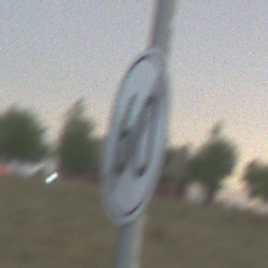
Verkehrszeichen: EndeGeschwindigkeit60
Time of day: Night
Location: Outdoor (Nature)
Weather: Overcast
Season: NotSpecified
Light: Artificial